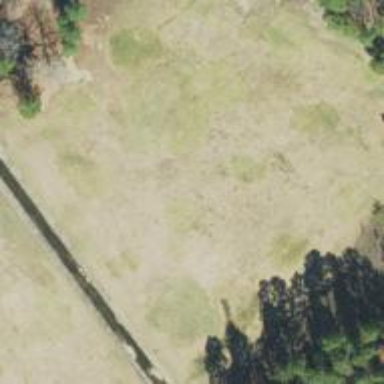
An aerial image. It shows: Driving range for golf practice.